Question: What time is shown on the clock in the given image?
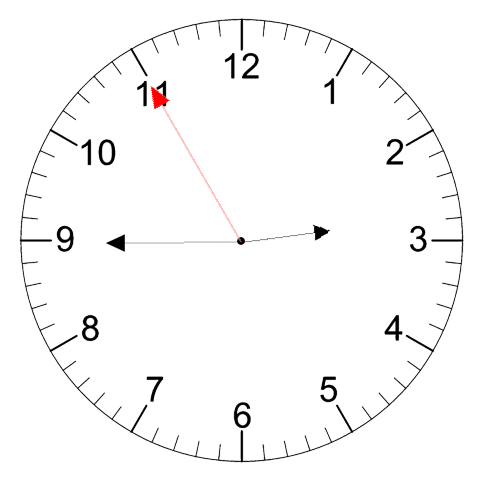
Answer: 02:44:55